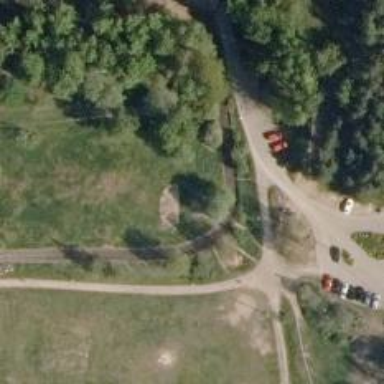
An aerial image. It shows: Disc golf basket.